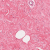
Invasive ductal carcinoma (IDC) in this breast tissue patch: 0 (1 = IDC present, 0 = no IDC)